Aerial crown-view tile of a tropical tree (Barro Colorado Island, Panama), acquired 20250616:
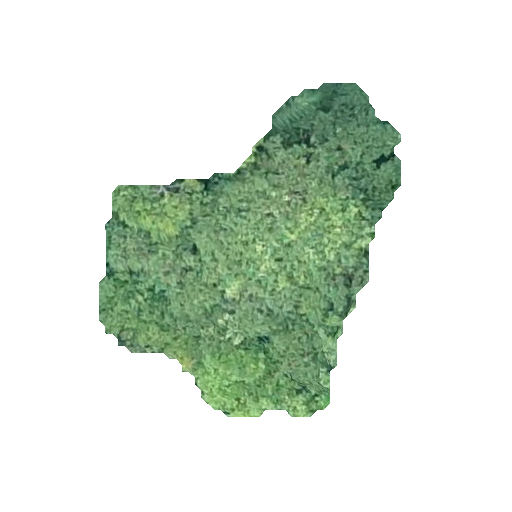
Species: Pouteria stipitata
GBIF accepted scientific name: Pouteria stipitata
Crown area: 92.451 m²